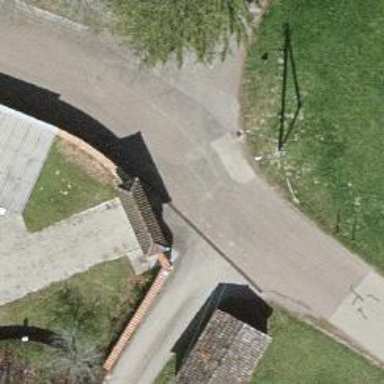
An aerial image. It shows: Gate.